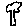
Label: tree